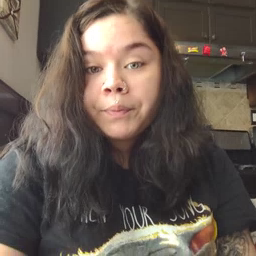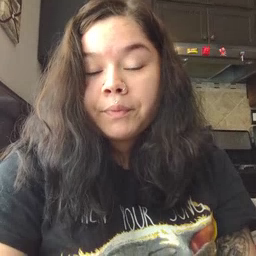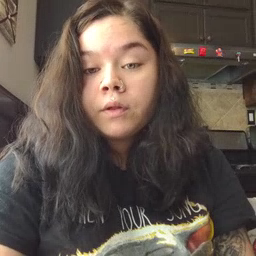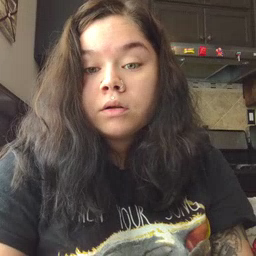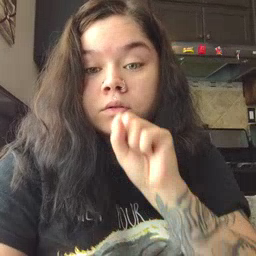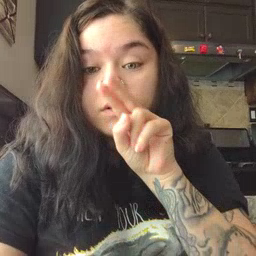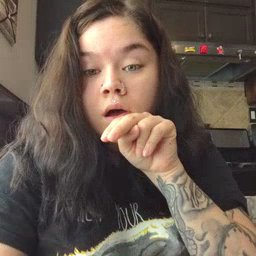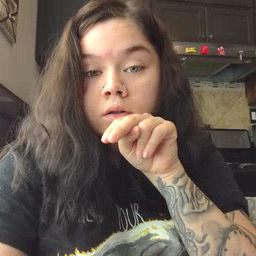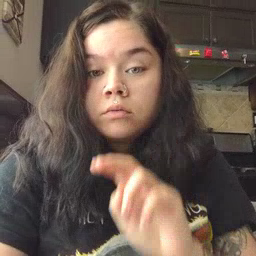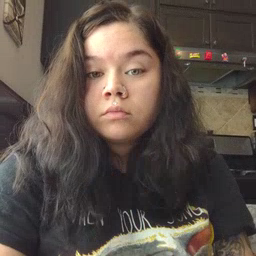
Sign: tongue